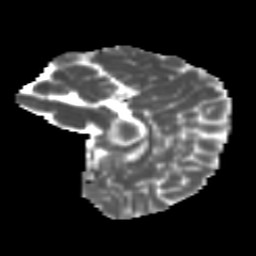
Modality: MD
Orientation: sagittal
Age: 10
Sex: male
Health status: ill
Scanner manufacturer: ge
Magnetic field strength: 3 T
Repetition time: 6.752 s
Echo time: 0.079 s